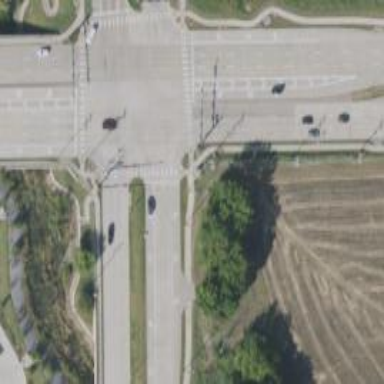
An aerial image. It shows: Secondary road with separate sidewalk.